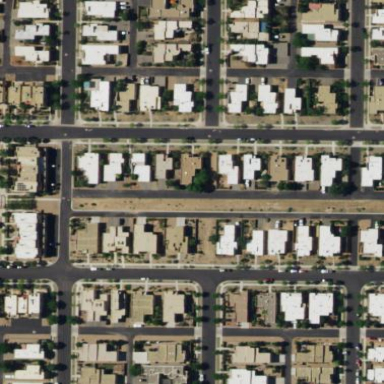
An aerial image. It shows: Residential road.